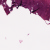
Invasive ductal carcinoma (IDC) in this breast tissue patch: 0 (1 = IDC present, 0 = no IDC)